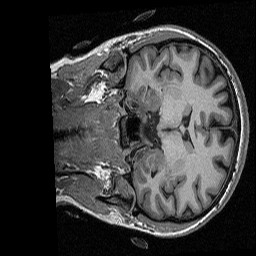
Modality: T1w
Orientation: coronal
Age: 31
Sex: female
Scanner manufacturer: siemens
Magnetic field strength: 3 T
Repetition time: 2.3 s
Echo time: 0.00298 s